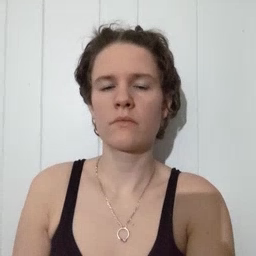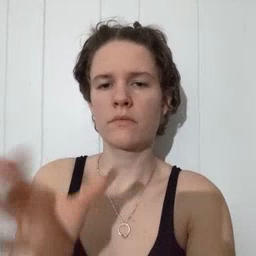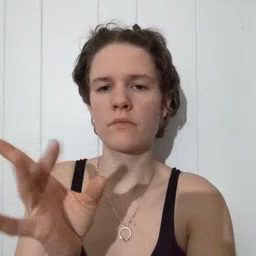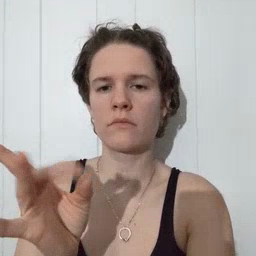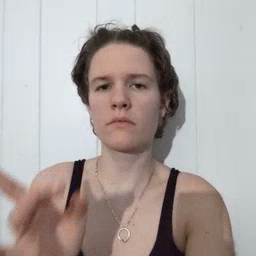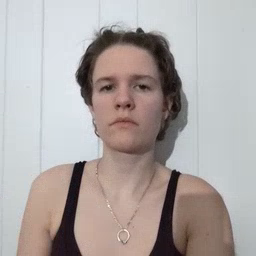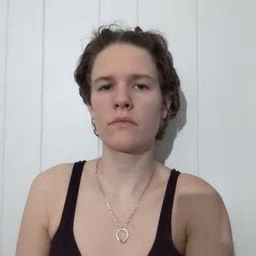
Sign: sticky